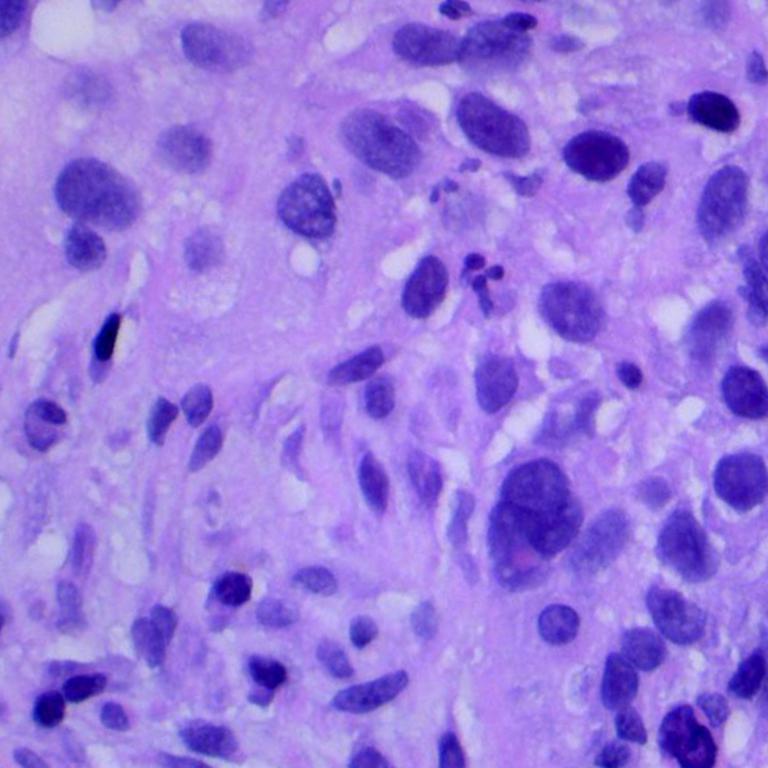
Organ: lung
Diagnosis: squamous carcinomas